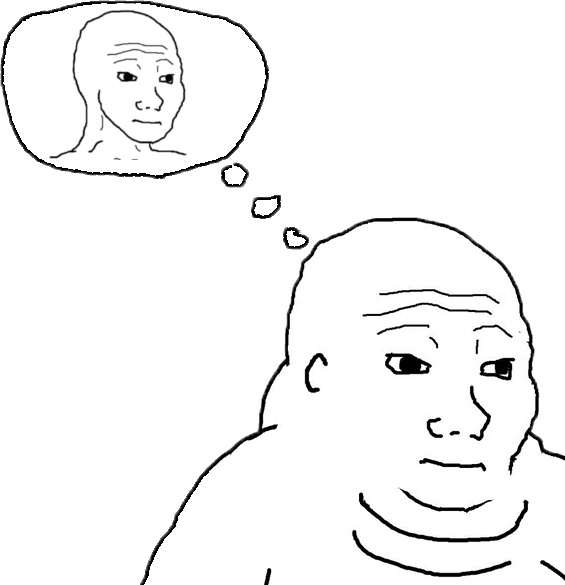
Label: 5_Blobjak